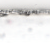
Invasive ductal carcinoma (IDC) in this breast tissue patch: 0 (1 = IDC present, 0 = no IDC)